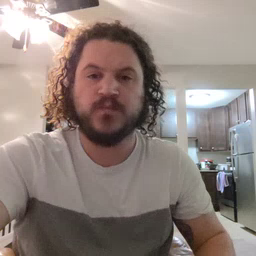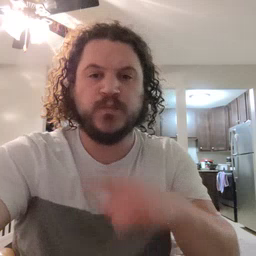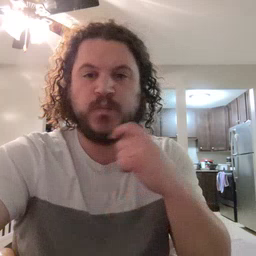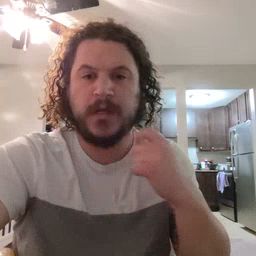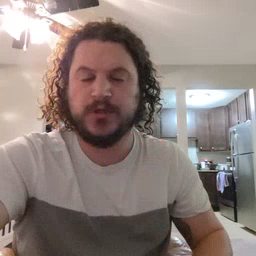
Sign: dryer